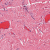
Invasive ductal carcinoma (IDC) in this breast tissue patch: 1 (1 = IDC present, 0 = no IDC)